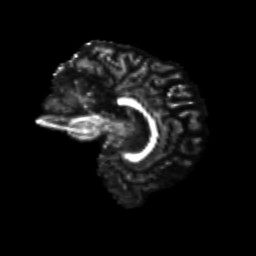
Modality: FA
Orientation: sagittal
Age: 36
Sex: male
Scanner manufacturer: siemens
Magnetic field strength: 3 T
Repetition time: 8.6 s
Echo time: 0.095 s